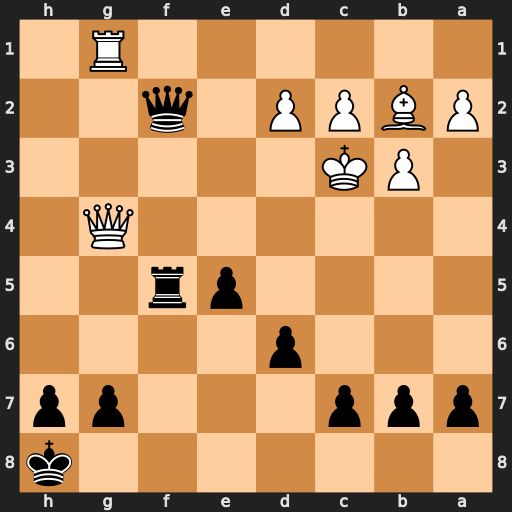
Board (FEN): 7k/ppp3pp/3p4/4pr2/6Q1/1PK5/PBPP1q2/6R1
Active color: b
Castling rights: -
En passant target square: -
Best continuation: Rf3+ d3 Qc5+ Qc4 Qxg1